Interaction volume radius: 5 \u00c5
Interaction volume height: 15 \u00c5
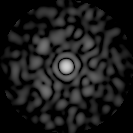
Disorder parameter: 0.7823